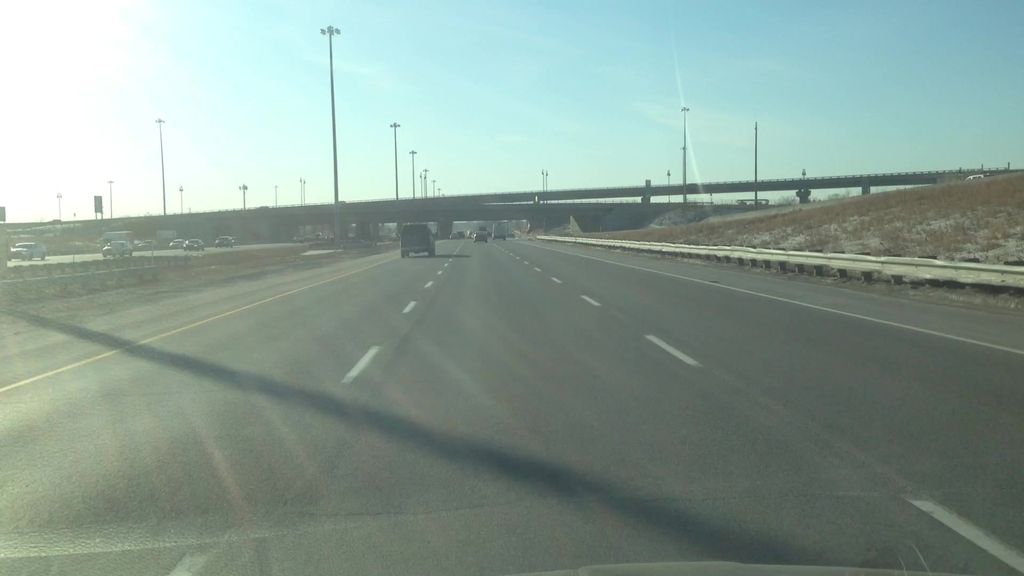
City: montreal